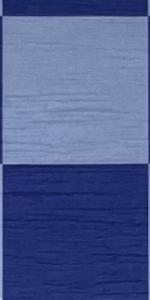
Label: Empty